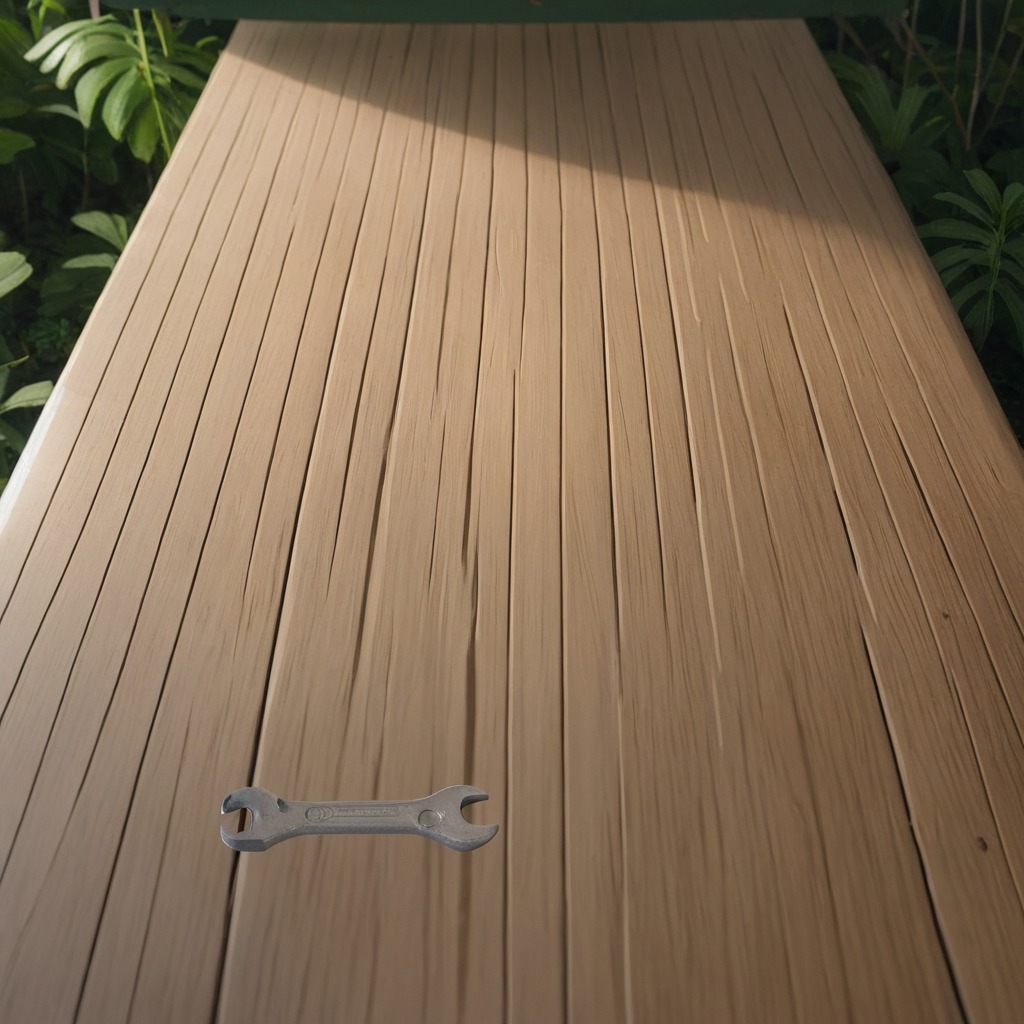
An wrench is lying on a wooden table inside a jungle field workshop tent humid ambient light worn but